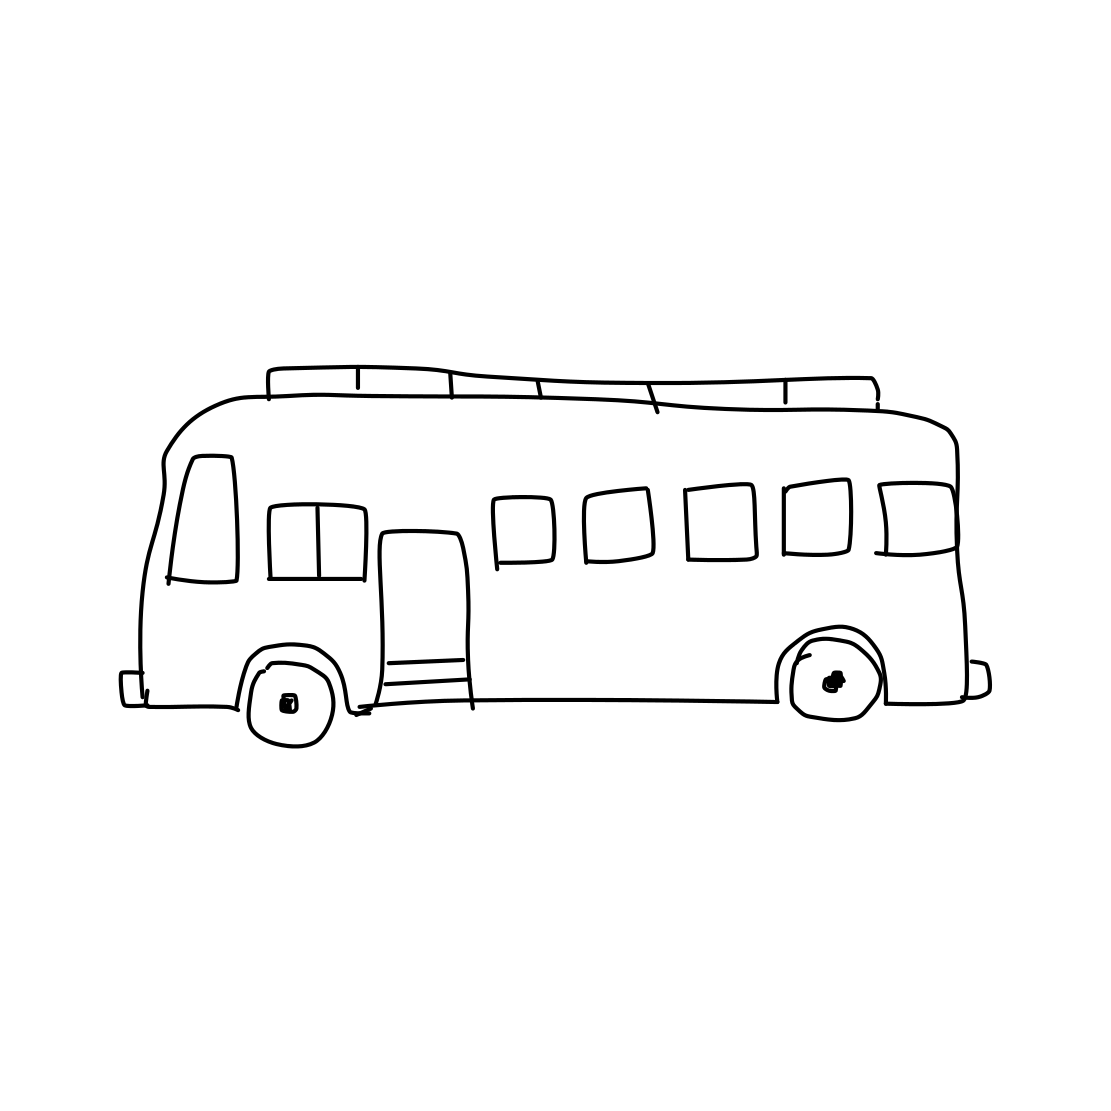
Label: bus